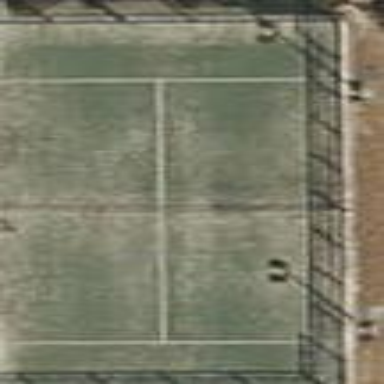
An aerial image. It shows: Paddle tennis court on pitch.